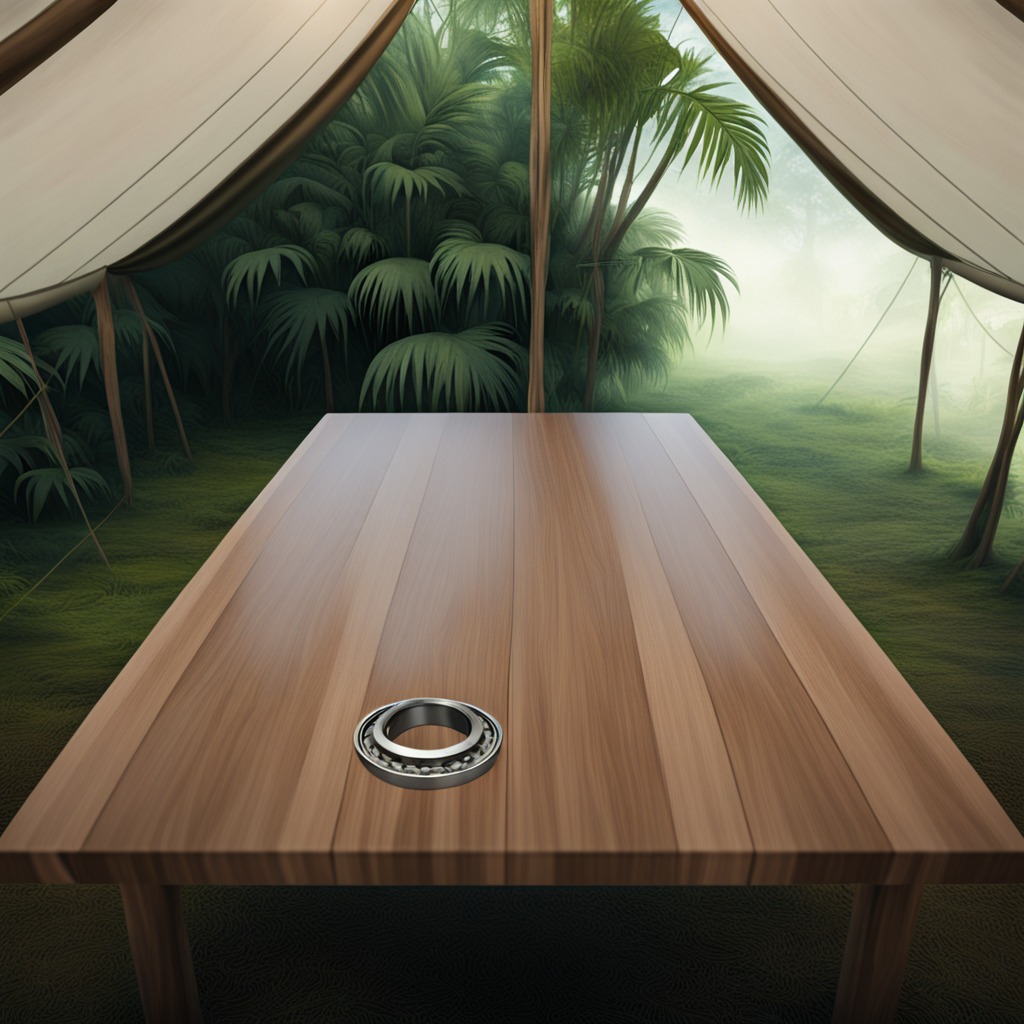
A metal ball bearing is lying on a wooden table in a jungle field workshop tent.